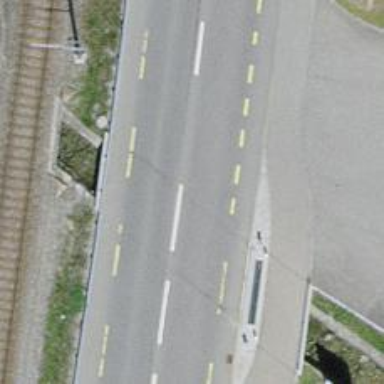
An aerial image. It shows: Primary highway bridge with asphalt surface. It includes designated lane for cyclists.